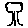
Label: tree